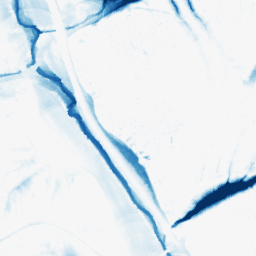
Category: morphological
Decomposition family: morphological_ellipse
Decomposition parameters: operation: closing
width: 30
height: 50
Upsampling method: quartic
Upsampling parameters: scale: 8
Upsampling scale: 8